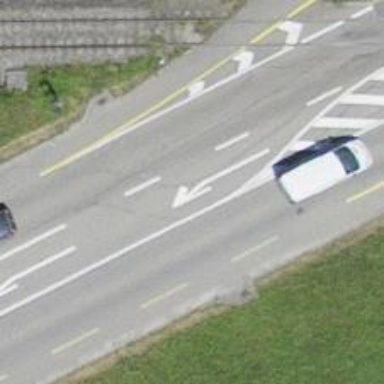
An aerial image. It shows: Primary highway with dedicated lane for cyclists.